Interaction volume radius: 10 \u00c5
Interaction volume height: 50 \u00c5
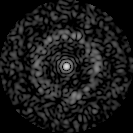
Disorder parameter: 0.8422